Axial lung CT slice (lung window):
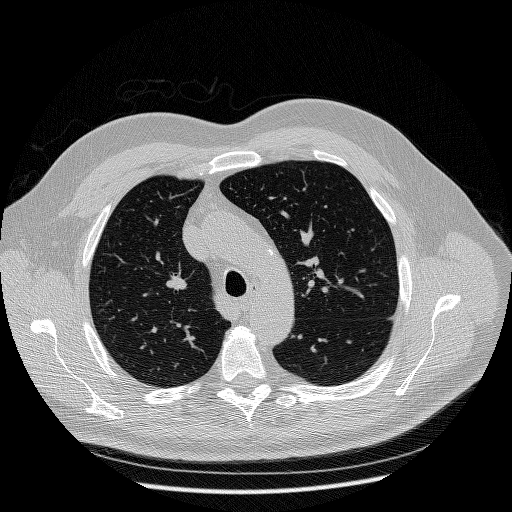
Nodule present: no